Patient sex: F
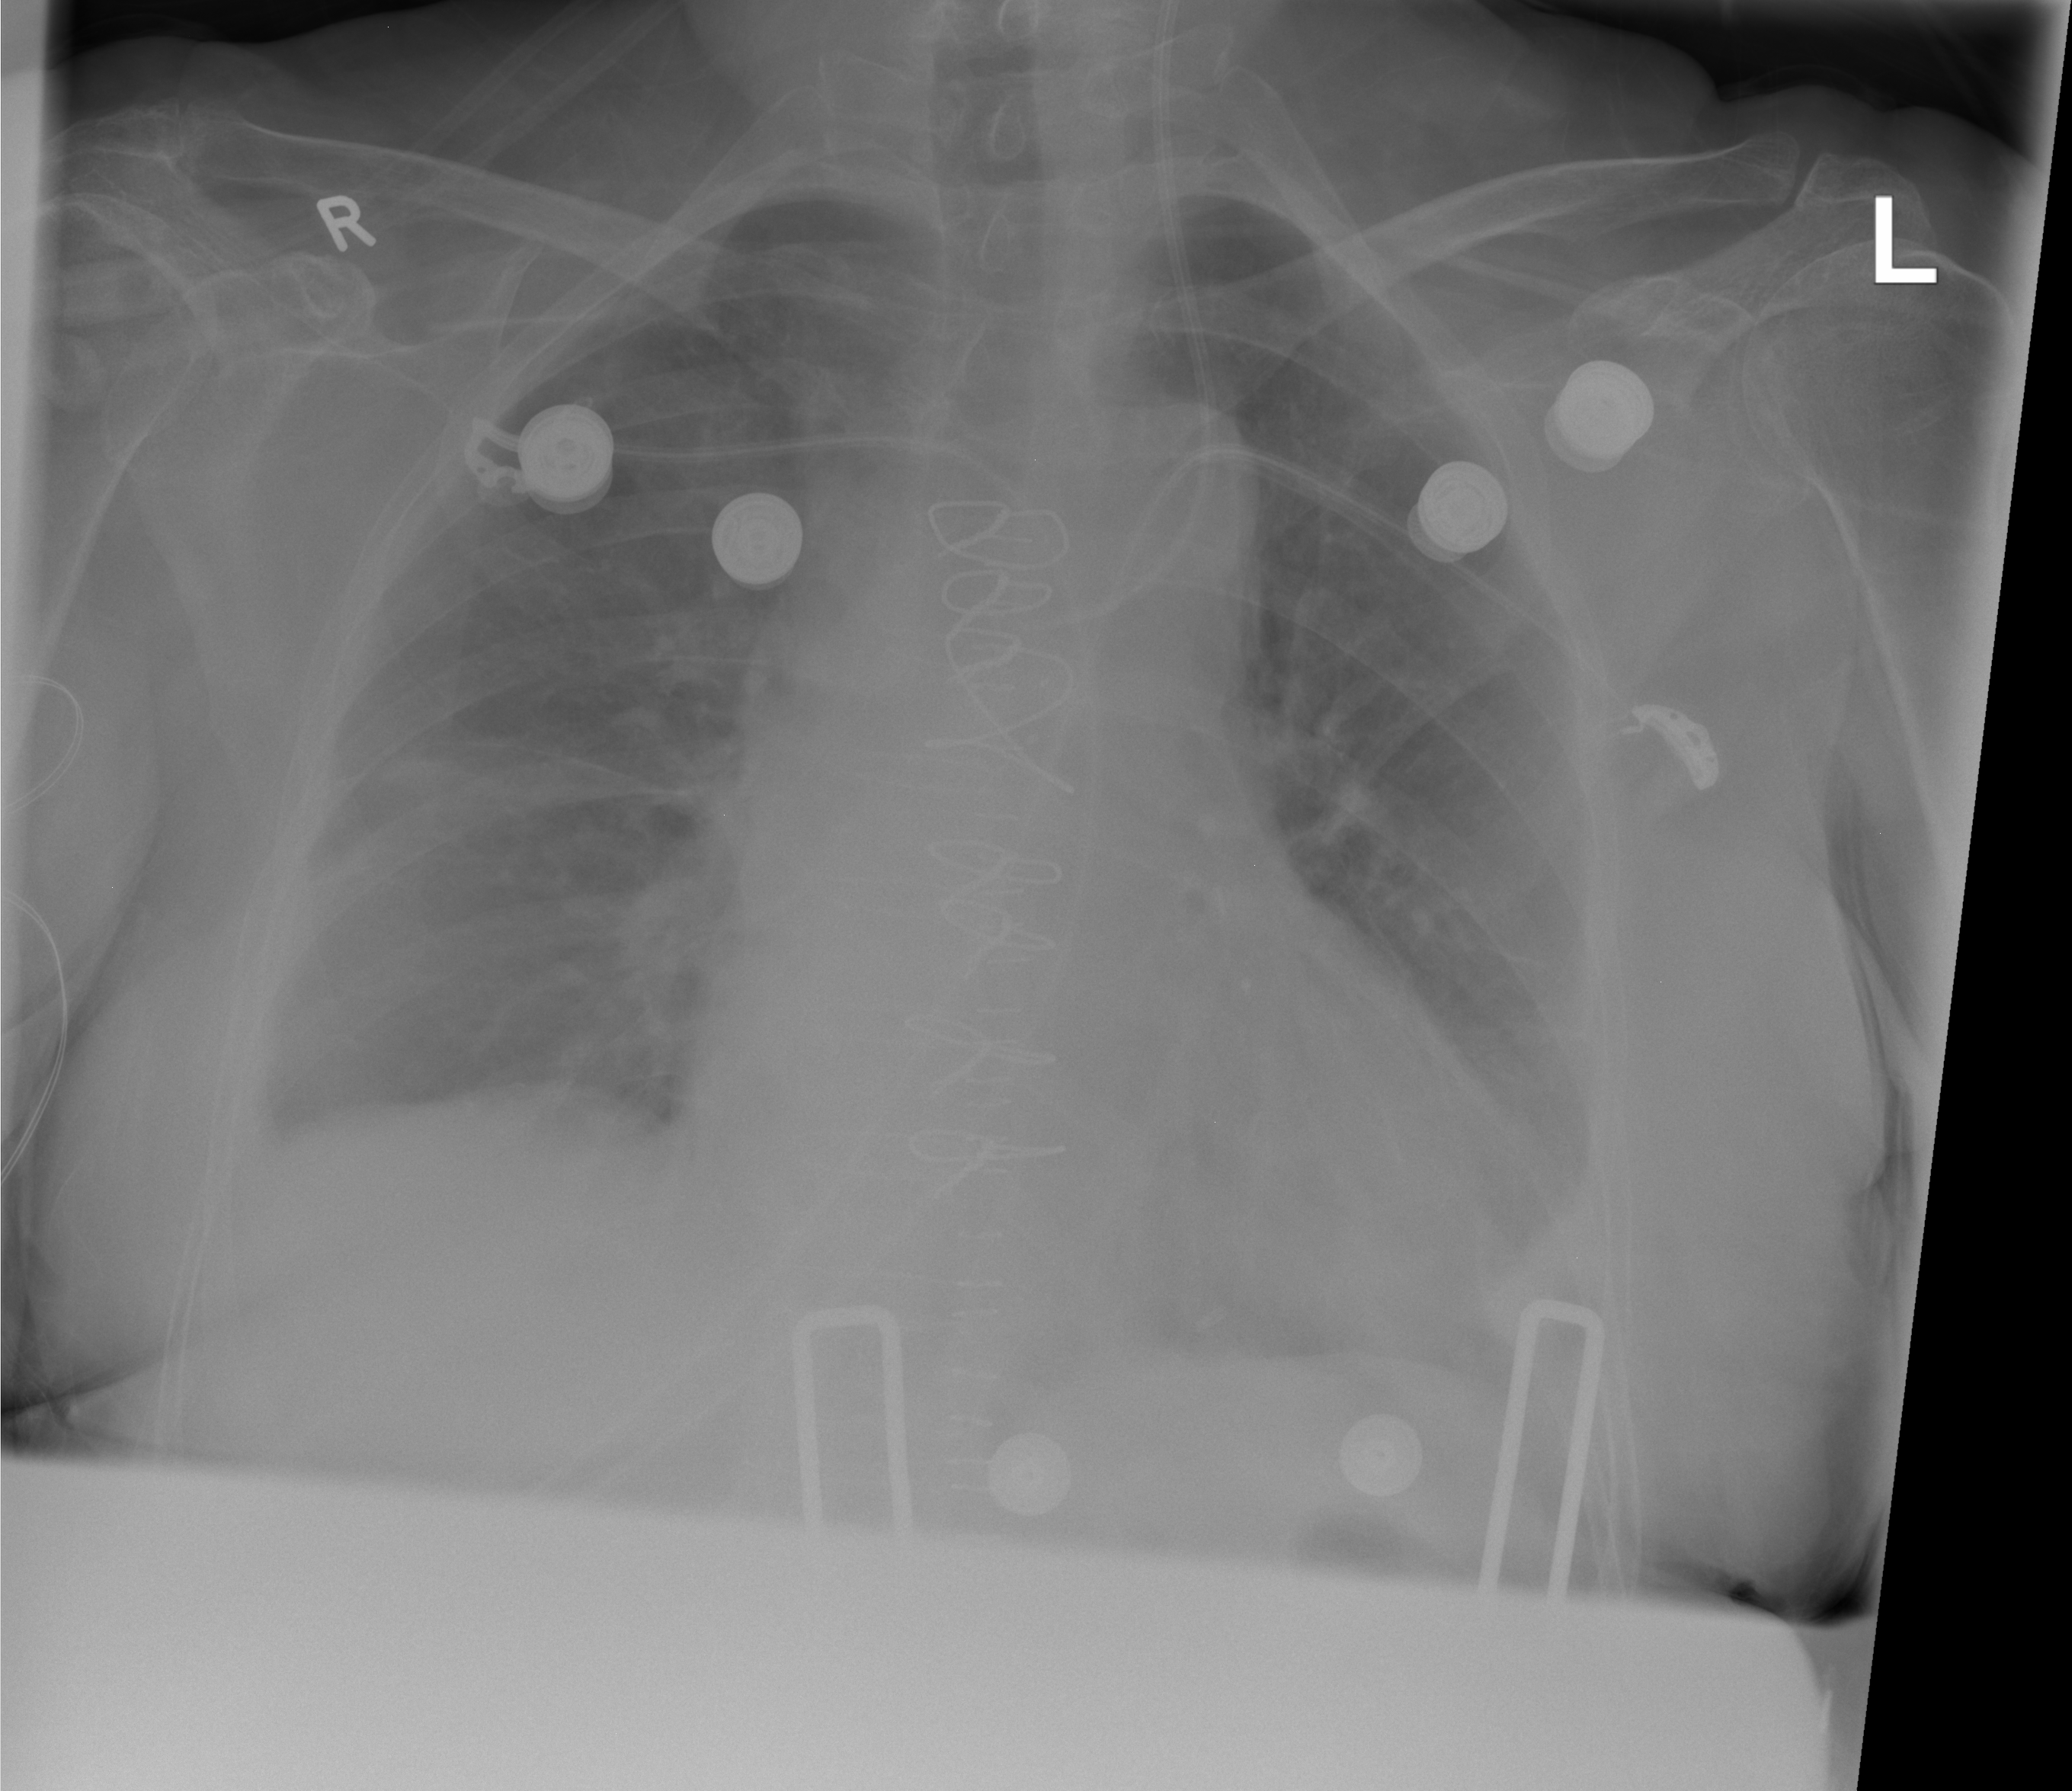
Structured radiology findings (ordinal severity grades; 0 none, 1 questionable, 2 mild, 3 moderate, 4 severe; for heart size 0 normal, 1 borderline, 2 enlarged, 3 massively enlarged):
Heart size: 2
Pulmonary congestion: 0
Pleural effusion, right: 1
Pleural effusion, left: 1
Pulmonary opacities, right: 0
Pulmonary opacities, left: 0
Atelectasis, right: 1
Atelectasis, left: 1